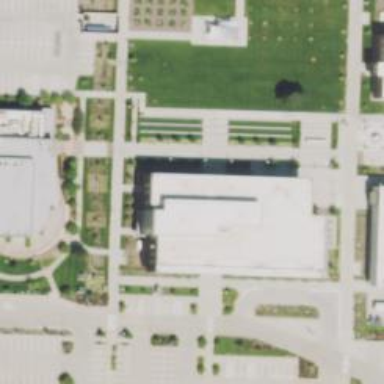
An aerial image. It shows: College building.